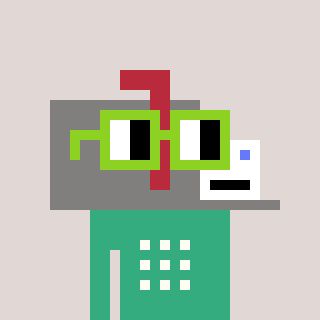
a pixel art character with square light green glasses, a mailbox-shaped head and a teal-colored body on a warm background